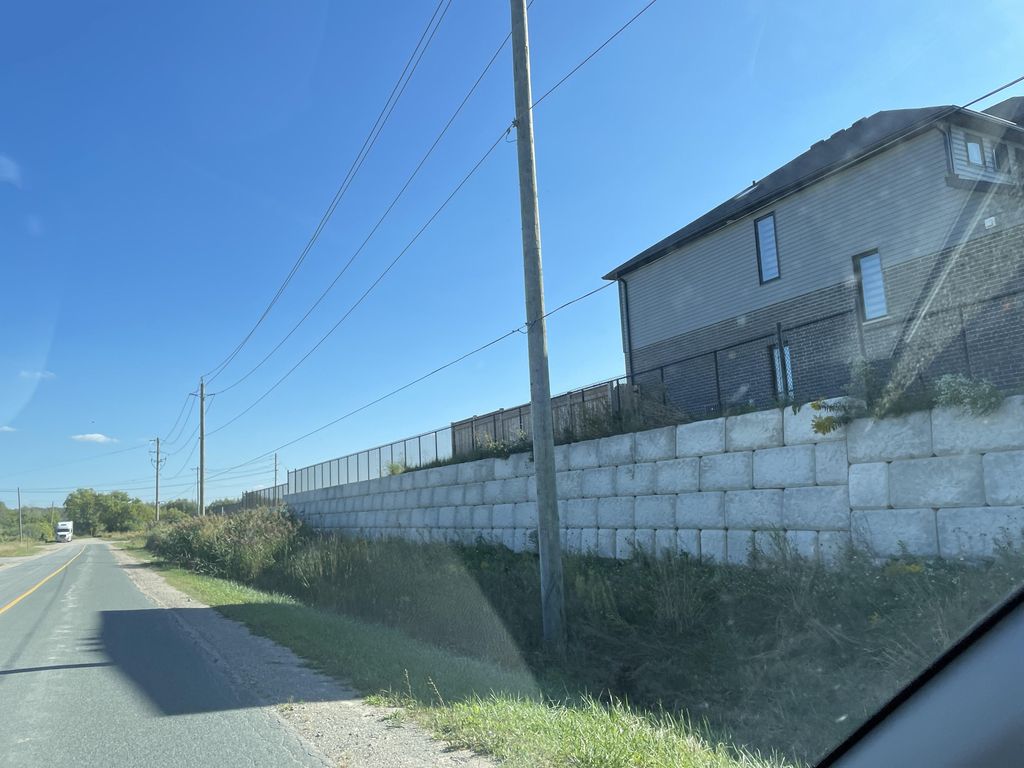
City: kitchener-waterloo